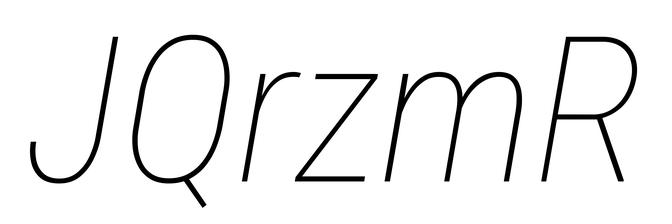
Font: Roboto-Italic_Condensed_Thin_Italic